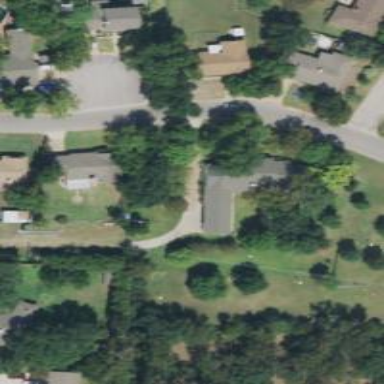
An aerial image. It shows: Driveway leading to service road.